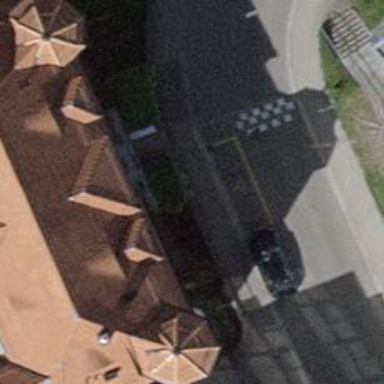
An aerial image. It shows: Designated parking space for disabled individuals.